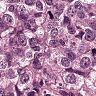
Metastatic tissue present: yes